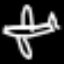
Label: airplane